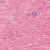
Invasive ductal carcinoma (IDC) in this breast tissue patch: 0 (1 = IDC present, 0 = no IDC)